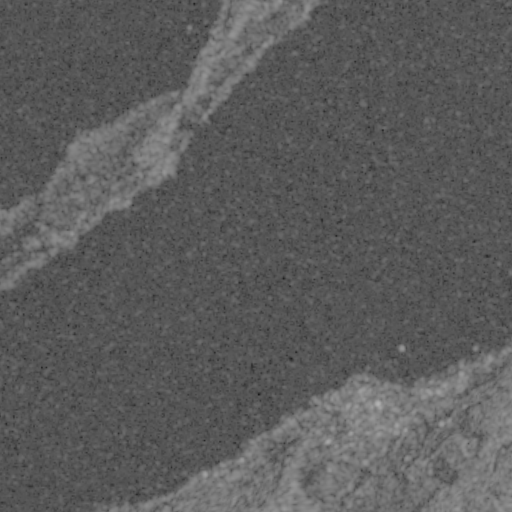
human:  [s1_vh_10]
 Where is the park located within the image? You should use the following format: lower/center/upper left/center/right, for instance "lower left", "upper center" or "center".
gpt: The park is located in the lower right of the image.
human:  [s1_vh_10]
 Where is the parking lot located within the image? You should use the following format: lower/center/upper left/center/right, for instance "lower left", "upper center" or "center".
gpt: The parking lot is located in the lower right of the image.
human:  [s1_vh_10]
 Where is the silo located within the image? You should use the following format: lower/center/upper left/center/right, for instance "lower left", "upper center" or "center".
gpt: The silo is located in the lower right of the image.
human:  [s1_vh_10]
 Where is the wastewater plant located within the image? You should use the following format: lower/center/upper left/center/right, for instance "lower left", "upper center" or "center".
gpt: The wastewater plant is located in the lower right of the image.
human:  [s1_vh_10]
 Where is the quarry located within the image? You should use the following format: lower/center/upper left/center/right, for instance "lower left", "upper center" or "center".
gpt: There is no quarry in the image.

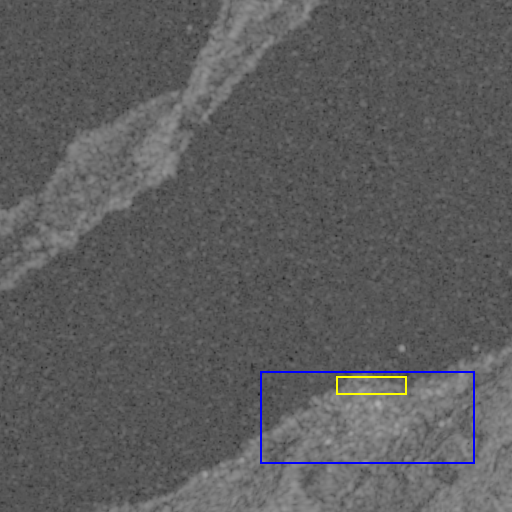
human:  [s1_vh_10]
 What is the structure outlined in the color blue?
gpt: The structure outlined in blue is a crop field.
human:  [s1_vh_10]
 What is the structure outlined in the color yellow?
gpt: The structure outlined in yellow is a park.
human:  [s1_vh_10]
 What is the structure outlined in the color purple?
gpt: There is no purple outline.